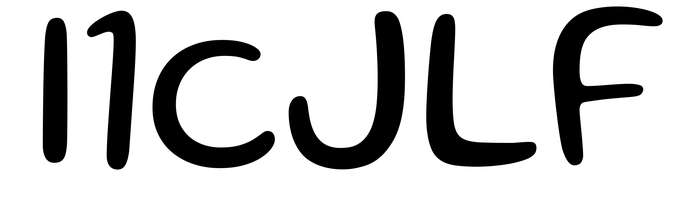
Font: Gluten_Light